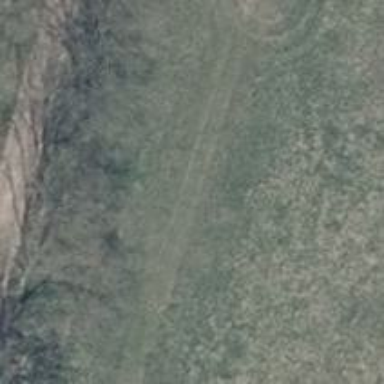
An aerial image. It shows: Track with grade 3 surface.